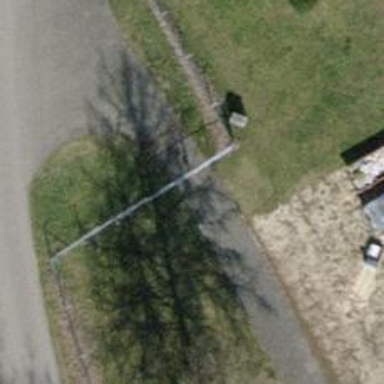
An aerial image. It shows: Gate.